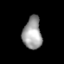
Tissue: lung
Cell type: T cells
Senescence score: 0.623
Nuclear area (px): 587
Mean DAPI intensity: 159.578